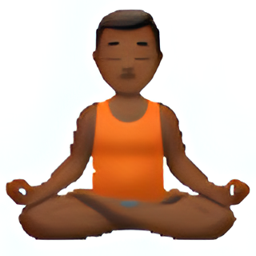
Name: man in lotus position medium dark skin tone
Emoji: 🧘🏾‍♂️
Group: People & Body
Sub-group: person-resting